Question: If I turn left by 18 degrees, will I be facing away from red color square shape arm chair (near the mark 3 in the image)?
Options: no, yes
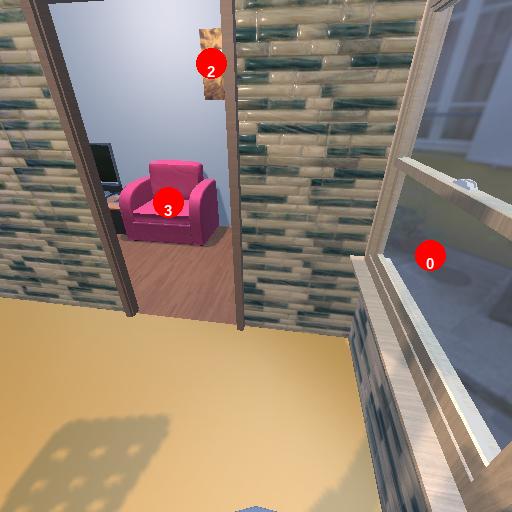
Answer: no